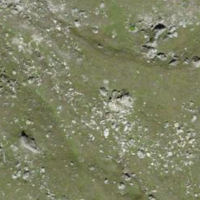
EUNIS habitat code: 26
Species observed at this site:
Erebia montana